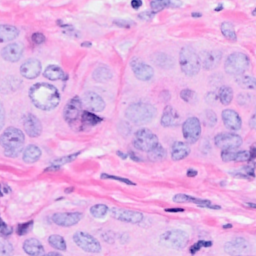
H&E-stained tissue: Breast